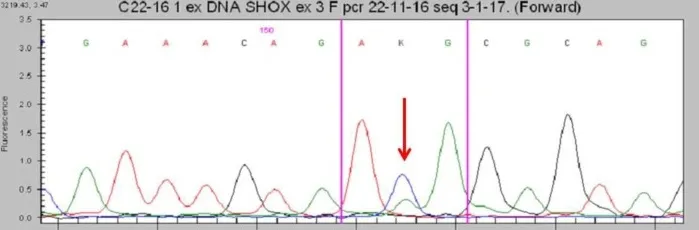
Partial electropherogram of the Sanger sequencing of SHOX in the patient shows (red arrow) the c.1044G>T mutation.
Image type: pathology (immunostaining)